Question: I have this json -
'''
[
{
"id": <PHONE>,
"serviceTag": "5N4H3Z2",
"orderBuid": 1212,
"shipDate": "2019-11-29T06:00:00Z",
"productCode": ">/030",
"localChannel": "ENTP",
"productId": "latitude-14-5400-laptop",
"productLineDescription": "LATITUDE 5400",
"productFamily": "Unknown",
"systemDescription": "Latitude 5400",
"productLobDescription": "Latitude",
"countryCode": "SE",
"duplicated": false,
"invalid": false,
"entitlements": [
{
"itemNumber": "439-18919",
"startDate": "2019-11-30T00:00:00.22Z",
"endDate": "2025-02-26T23:59:59.224Z",
"entitlementType": "INITIAL",
"serviceLevelCode": "PJ",
"serviceLevelDescription": "P, ProDeploy Basic Client",
"serviceLevelGroup": 8
},
{
"itemNumber": "709-16269",
"startDate": "2019-11-29T00:00:00.405Z",
"endDate": "2021-02-28T23:59:59.408Z",
"entitlementType": "INITIAL",
"serviceLevelCode": "CB",
"serviceLevelDescription": "Collect and Return Initial with Dates",
"serviceLevelGroup": 5
},
{
"itemNumber": "723-42456",
"startDate": "2021-03-01T00:00:00.398Z",
"endDate": "2024-03-01T23:59:59.402Z",
"entitlementType": "EXTENDED",
"serviceLevelCode": "ND",
"serviceLevelDescription": "C, NBD ONSITE",
"serviceLevelGroup": 5
},
{
"itemNumber": "723-42453",
"startDate": "2019-11-29T00:00:00.987Z",
"endDate": "2021-02-28T23:59:59.991Z",
"entitlementType": "INITIAL",
"serviceLevelCode": "ND",
"serviceLevelDescription": "C, NBD ONSITE",
"serviceLevelGroup": 5
}
]
},
{
"id": <PHONE>,
"serviceTag": "3Z2N9Y2",
"orderBuid": 1212,
"shipDate": "2019-11-01T05:00:00Z",
"productCode": ">/030",
"localChannel": "ENTP",
"productId": "latitude-14-5400-laptop",
"productLineDescription": "LATITUDE 5400",
"productFamily": "Unknown",
"systemDescription": "Latitude 5400",
"productLobDescription": "Latitude",
"countryCode": "SE",
"duplicated": false,
"invalid": false,
"entitlements": [
{
"itemNumber": "709-16269",
"startDate": "2019-11-01T00:00:00.723Z",
"endDate": "2021-02-01T23:59:59.727Z",
"entitlementType": "INITIAL",
"serviceLevelCode": "CB",
"serviceLevelDescription": "Collect and Return Initial with Dates",
"serviceLevelGroup": 5
},
{
"itemNumber": "723-42453",
"startDate": "2019-11-01T00:00:00.077Z",
"endDate": "2021-02-01T23:59:59.08Z",
"entitlementType": "INITIAL",
"serviceLevelCode": "ND",
"serviceLevelDescription": "C, NBD ONSITE",
"serviceLevelGroup": 5
},
{
"itemNumber": "439-18919",
"startDate": "2019-11-02T00:00:00.733Z",
"endDate": "2025-01-29T23:59:59.737Z",
"entitlementType": "INITIAL",
"serviceLevelCode": "PJ",
"serviceLevelDescription": "P, ProDeploy Basic Client",
"serviceLevelGroup": 8
},
{
"itemNumber": "723-42456",
"startDate": "2021-02-02T00:00:00.053Z",
"endDate": "2024-02-02T23:59:59.056Z",
"entitlementType": "EXTENDED",
"serviceLevelCode": "ND",
"serviceLevelDescription": "C, NBD ONSITE",
"serviceLevelGroup": 5
}
]
}
]
'''
And i want to show all 'serviceLevelDescription' for the same 'serviceTag'
this what i have done:

so u can see that i got all i need but u can see that i got just the last value from 'serviceLevelDescription' not all 'serviceLevelDescription'
so how i can do it som i show all 'serviceLevelDescription'??
my code!!
'''
import 'dart:async';
import 'package:flutter/material.dart';
import 'package:http/http.dart' as http;
import 'dart:convert';
import 'package:dell_warranty/dellTok.dart';
import 'package:dell_warranty/model_json.dart';
import 'package:http/http.dart';
void main() => runApp(new MaterialApp(
home: new DellW(),
));
class DellW extends StatefulWidget {
@override
DellWState createState() => new DellWState();
}
class DellWState extends State<DellW> {
TextEditingController serviceTagg = TextEditingController();
List<ModelJson> _taggs;
StreamController _streamController;
Stream _stream;
static const String getToken =
"https://apigtwb2c.us.dell.com/auth/oauth/v2/token";
static const String apiUrl =
"https://apigtwb2c.us.dell.com/PROD/sbil/eapi/v5/asset-entitlements";
static DellTok dellTok;
static ModelJson modelJson;
search() async {
if (serviceTagg.text == null || serviceTagg.text.length == 0) {
_streamController.add(null);
return;
}
var queryParameters = {
'access_token': dellTok.accessToken.toString(),
'servicetags': serviceTagg.text.trim().toString()
};
var uri = Uri.https('apigtwb2c.us.dell.com',
'/PROD/sbil/eapi/v5/asset-entitlements', queryParameters);
var responseDell = await http.get(uri, headers: {});
print(responseDell.body);
_streamController.add(json.decode(responseDell.body));
}
@override
void initState() {
super.initState();
_streamController = StreamController();
_stream = _streamController.stream;
}
@override
Widget build(BuildContext context) {
return Scaffold(
appBar: AppBar(
title: Text("LOAD"),
bottom: PreferredSize(
preferredSize: Size.fromHeight(48.0),
child: Row(
children: <Widget>[
Expanded(
child: Container(
margin: const EdgeInsets.only(left: 12.0, bottom: 8.0),
decoration: BoxDecoration(
color: Colors.white,
borderRadius: BorderRadius.circular(24.0),
),
child: TextFormField(
controller: serviceTagg,
decoration: InputDecoration(
hintText: "Search for a word",
contentPadding: const EdgeInsets.only(left: 24.0),
border: InputBorder.none,
),
),
),
),
IconButton(
icon: Icon(
Icons.search,
color: Colors.white,
),
onPressed: () {
search();
},
)
],
),
),
),
body: Container(
margin: const EdgeInsets.all(8.0),
child: StreamBuilder(
stream: _stream,
builder: (BuildContext ctx, AsyncSnapshot snapshot) {
if (snapshot.data == null) {
return Center(
child: Text("Enter a search word"),
);
}
if (snapshot.data == "waiting") {
return Center(
child: CircularProgressIndicator(),
);
}
return ListView.builder(
itemCount: snapshot.data.length,
itemBuilder: (BuildContext context, int index) {
return ListBody(
children: <Widget>[
Container(
color: Colors.grey[300],
child: ListTile(
leading: snapshot.data[index]["serviceTag"] == null
? null
: Text(
snapshot.data[index]["serviceTag"],
),
title: Text(snapshot.data[index]
["productLineDescription"] ==
null
? null
: snapshot.data[index]["productLineDescription"] +
")"),
),
),
Container(
child: Column(
children: [
Padding(
padding: const EdgeInsets.all(8.0),
child: Text(snapshot.data[index]
["productLobDescription"] ==
null
? null
: snapshot.data[index]
["productLobDescription"]),
),
Padding(
padding: const EdgeInsets.all(8.0),
child: new Text(snapshot.data[index]["entitlements"]
[index]["startDate"] ==
null
? null
: snapshot.data[index]["entitlements"][index]
["startDate"]),
),
Padding(
padding: const EdgeInsets.all(8.0),
child: Text(snapshot.data[index]["entitlements"]
[index]["endDate"] ==
null
? null
: snapshot.data[index]["entitlements"][index]
["endDate"]),
),
Padding(
padding: const EdgeInsets.all(8.0),
child: Text(snapshot.data[index]["entitlements"]
[index]["entitlementType"] ==
null
? null
: snapshot.data[index]["entitlements"][index]
["entitlementType"]),
),
Padding(
padding: const EdgeInsets.all(8.0),
child: Text(snapshot.data[index]["entitlements"]
[index]["serviceLevelDescription"] ==
null
? null
: snapshot.data[index]["entitlements"][index]
["serviceLevelDescription"]),
),
],
),
)
],
);
},
);
},
),
),
);
}
}
'''
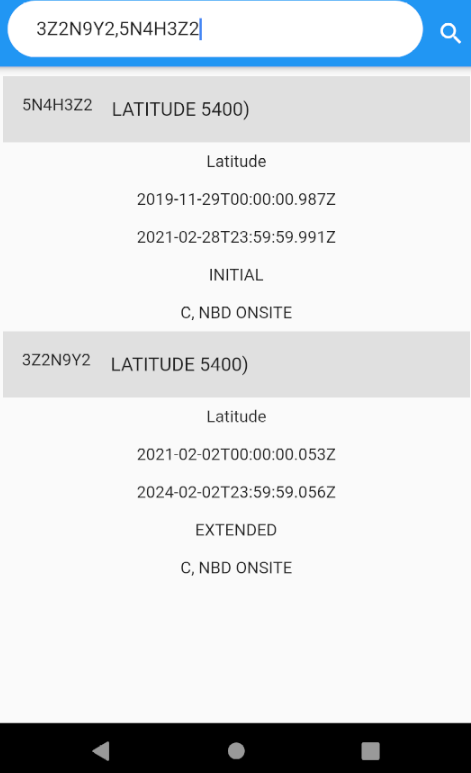
Answer: I can see that you have an array that you want to show, with your current code you're accessing just one index ([index]["serviceLevelDescription"]) that's why you're getting just one result shown.
You can create a new function responsible for populating the array. then pass the entitlements array property onto that function - like so - [index]["entitlements"]
'''
renderServiceLevelDescription(entitlementsArray) {
return Row(children: entitlementsArray.map((entitlement) =>
Flexible(
child: Text(entitlement["serviceLevelDescription"]), //You can edit this / style as you like
)
).toList());
}
'''
You then update your card code to invoke this!
Hope this helps :)